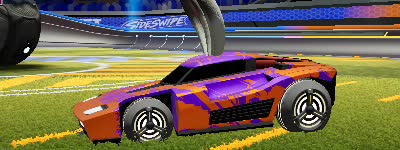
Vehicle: breakout